【题型】填空题　【知识点】立体几何　【难度】easy
已知正四棱锥的底面边长为 1，侧棱长为 1，则该正四棱锥的体积为\underline{\quad\quad\quad\quad}.
【解答】
\noindent
【答案】$\boldsymbol{\frac{\sqrt{2}}{6}}$/$\boldsymbol{\frac{1}{6}\sqrt{2}}$
\vspace{0.5em}
\noindent
【知识点】正棱锥及其有关计算、锥体体积的有关计算
\vspace{0.5em}
\noindent
【分析】记该正四棱锥为$S-ABCD$，连结$AC$、$BD$，交点记为$O$，连结$SO$，根据题中条件，以及正棱锥的结构特征，求出底面积和高，即可得出体积。
\vspace{0.5em}
\noindent
【详解】记该正四棱锥为$S-ABCD$，连结$AC$、$BD$，交点记为$O$，连结$SO$，

由正棱锥的结构特征可知：$O$为$S$在底面的射影，$SO$为正四棱锥$S-ABCD$的高，
因为正四棱锥的底面边长为$1$，侧棱长为$1$，则$SA=AB=1$，
则底面积$S=1^2=1$，$AC=\sqrt{2}$，
因此
\[
SO = \sqrt{SA^2 - \left(\frac{AC}{2}\right)^2} = \sqrt{1 - \frac{1}{2}} = \frac{\sqrt{2}}{2},
\]
所以该正四棱锥的体积为
\[
V_{S-ABCD} = \frac{1}{3}S \times SO = \frac{1}{3} \times 1 \times \frac{\sqrt{2}}{2} = \frac{\sqrt{2}}{6}.
\]
故答案为：$\boldsymbol{\frac{\sqrt{2}}{6}}$
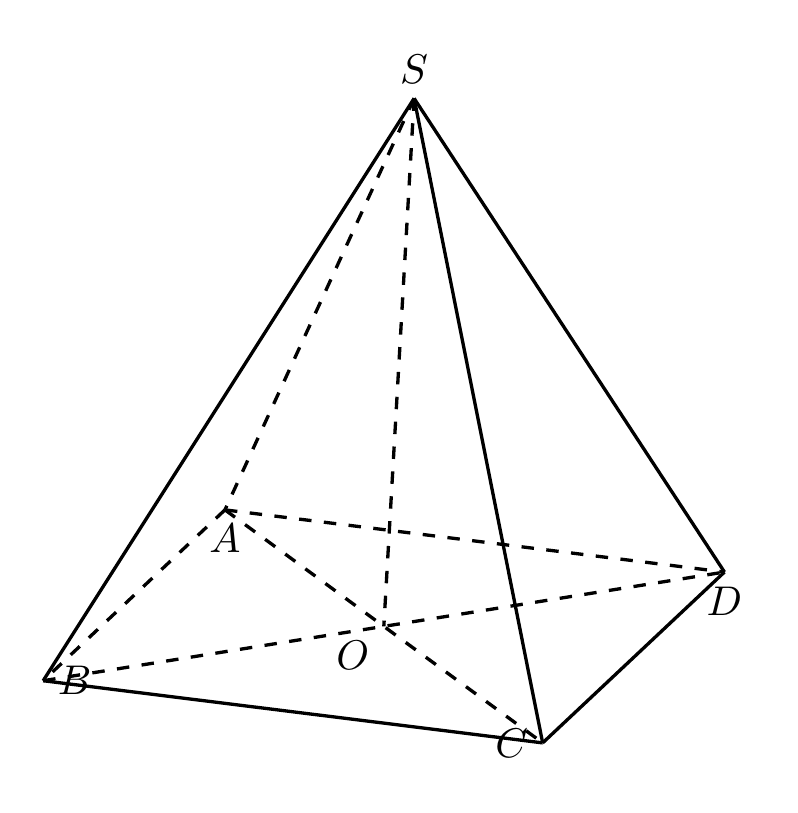